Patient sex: F
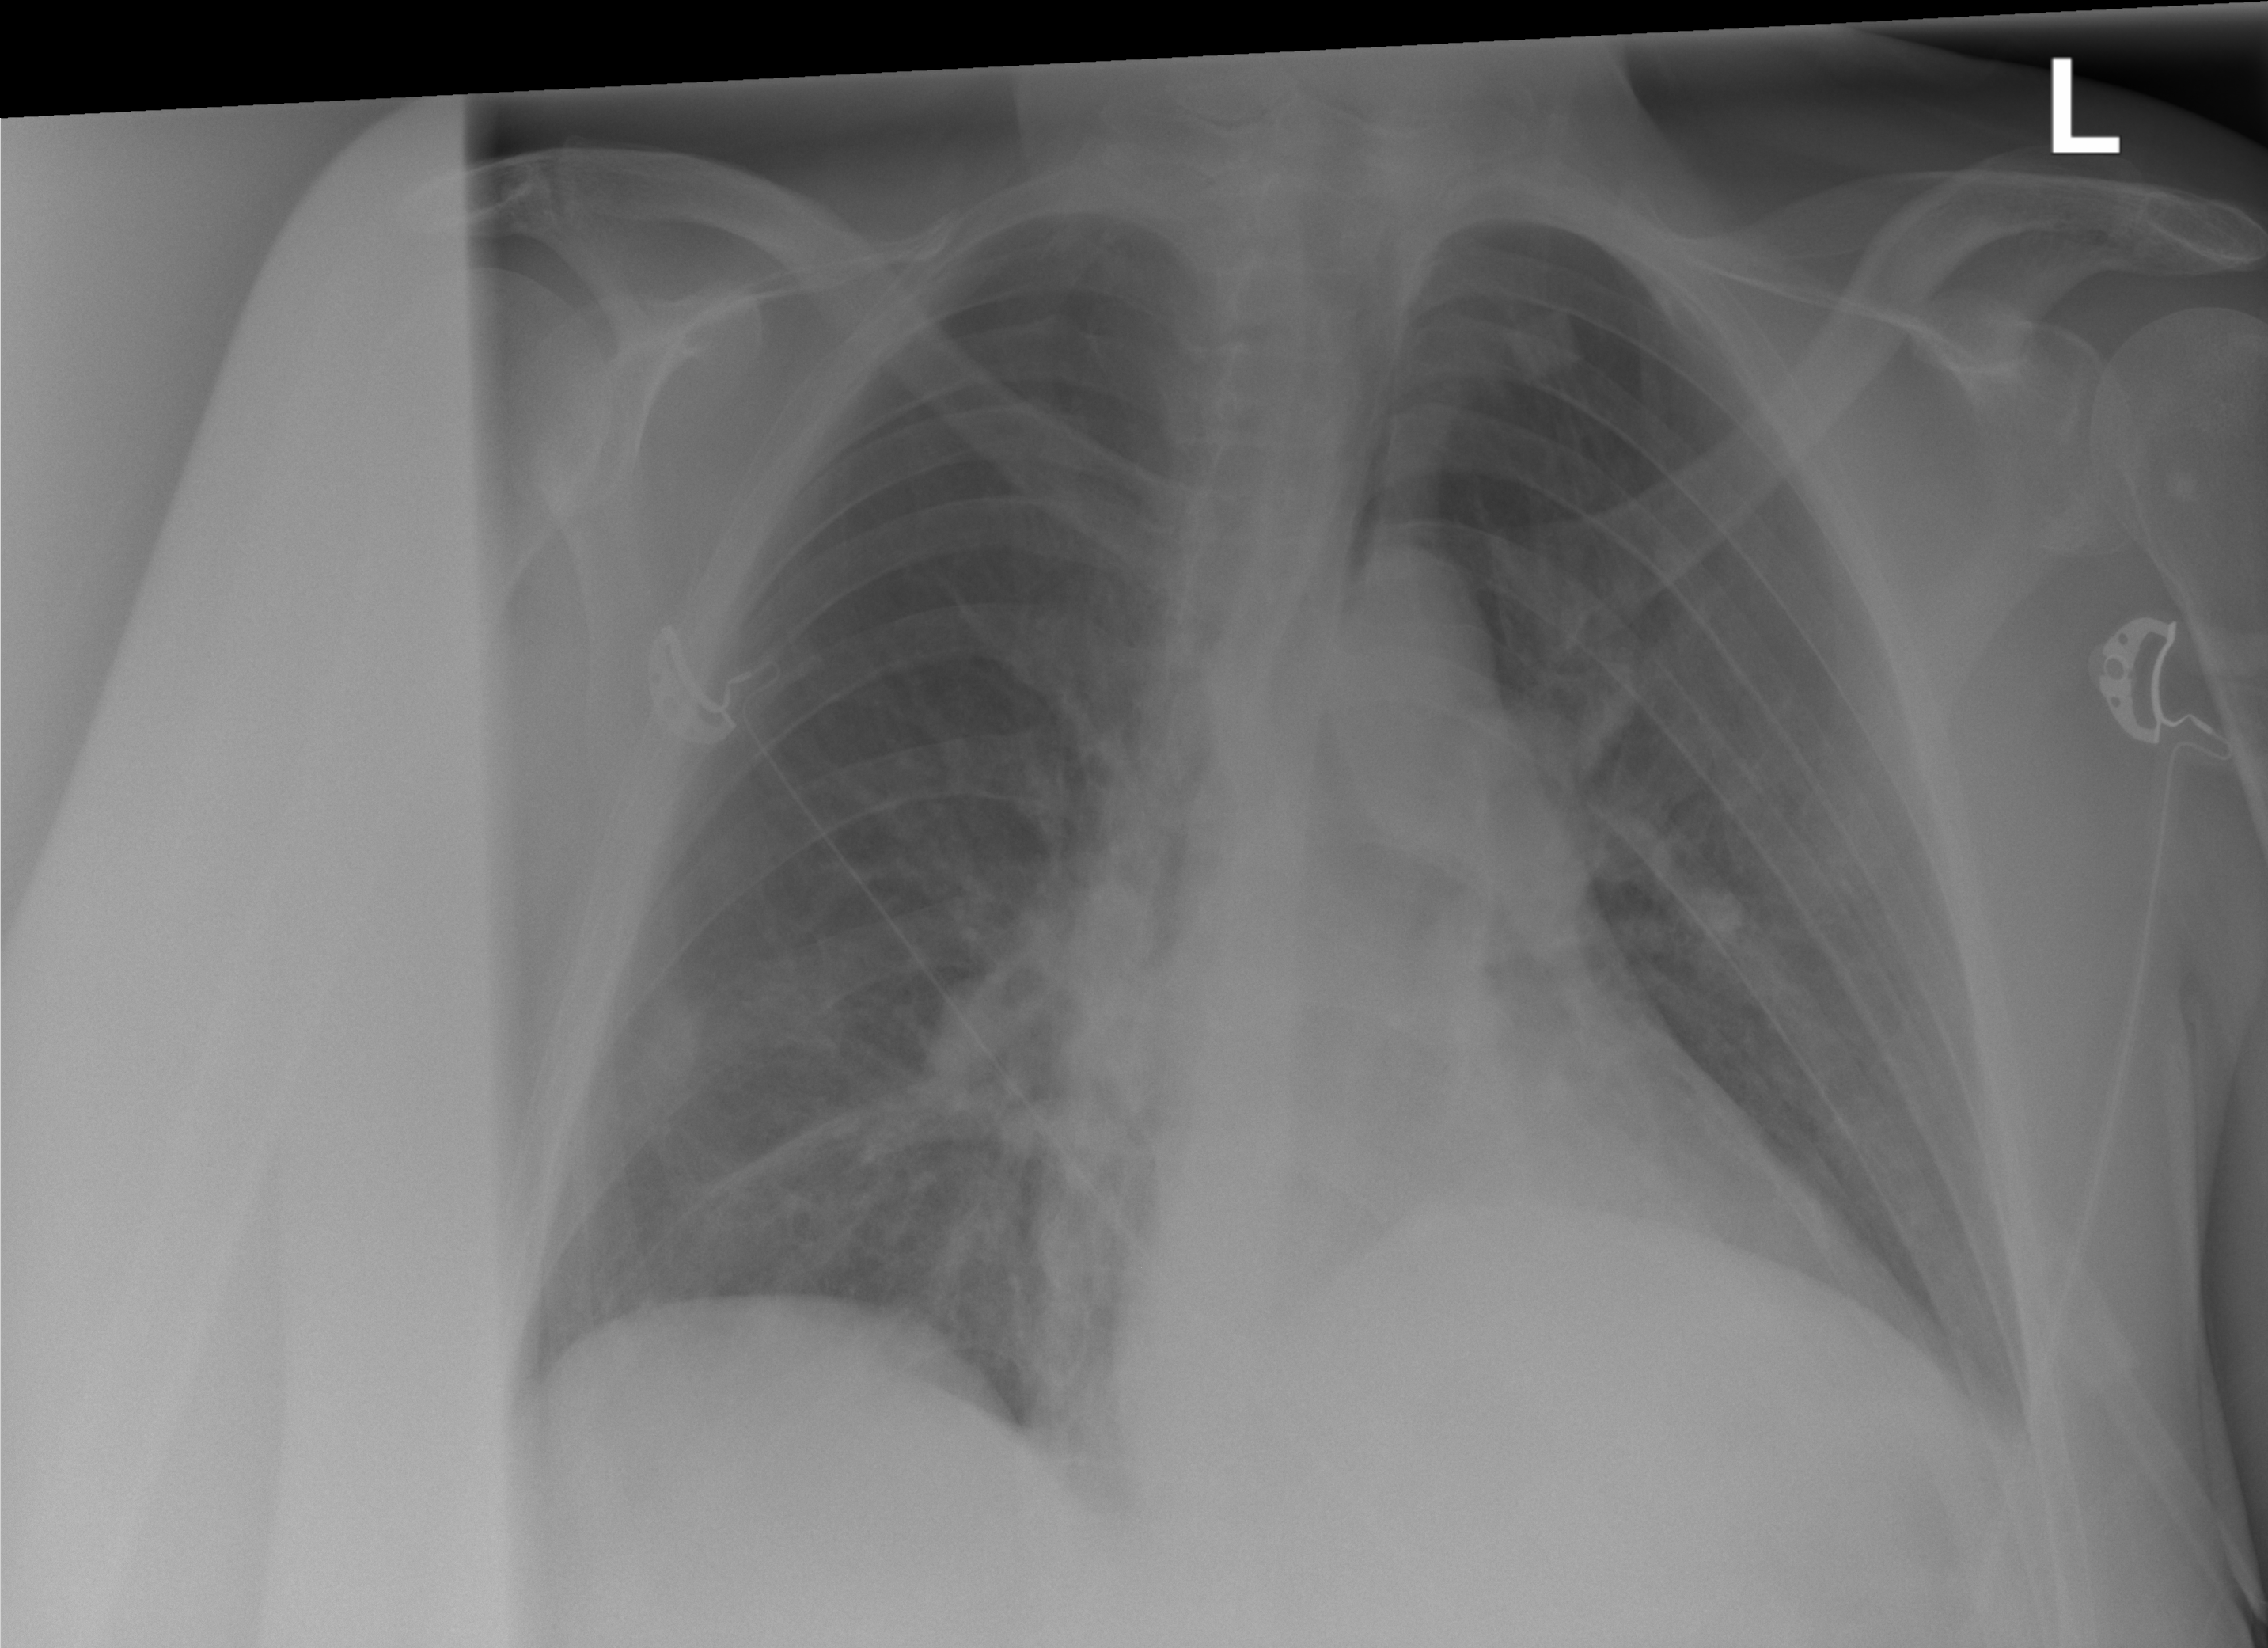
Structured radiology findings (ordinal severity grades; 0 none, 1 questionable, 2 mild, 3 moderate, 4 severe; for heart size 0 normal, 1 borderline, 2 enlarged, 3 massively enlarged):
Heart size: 0
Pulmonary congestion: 0
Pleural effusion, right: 0
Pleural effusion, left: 2
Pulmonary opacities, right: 2
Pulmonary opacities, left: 0
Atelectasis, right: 2
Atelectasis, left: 0